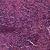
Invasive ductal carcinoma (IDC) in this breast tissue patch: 0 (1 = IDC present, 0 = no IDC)